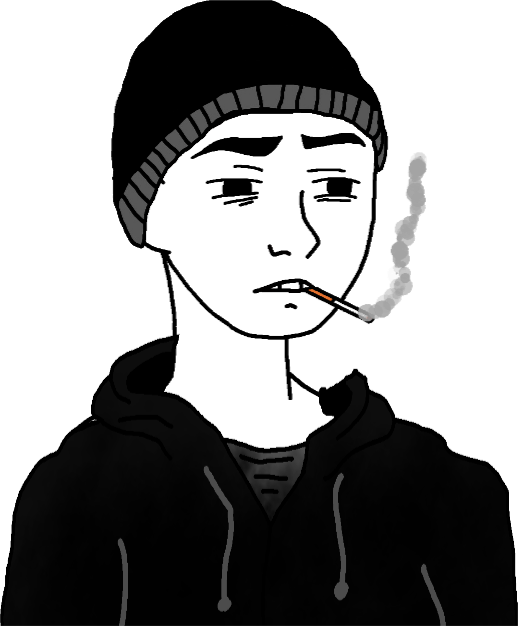
Label: 5_Twinkjak